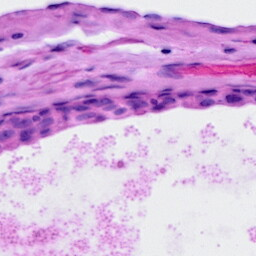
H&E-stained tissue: Ovarian